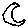
Label: moon